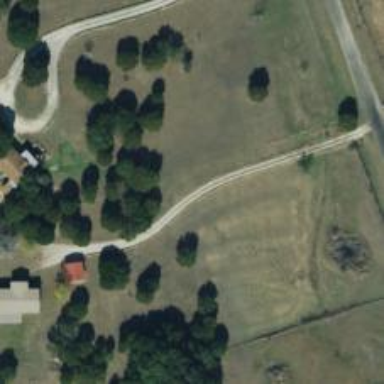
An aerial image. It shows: Driveway.